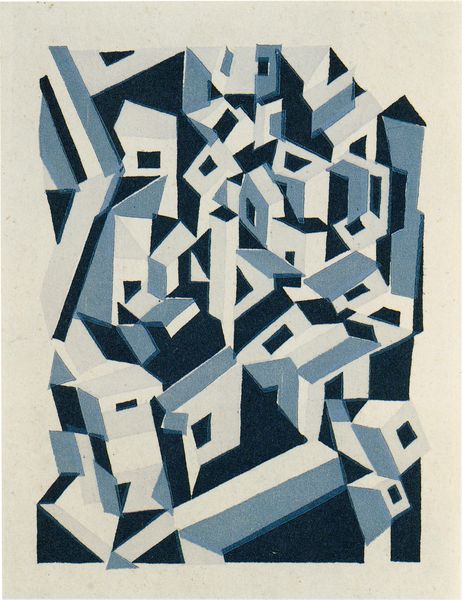
Titel: Riponelli. A Village in Lemnos
Künstler: Edward Wadsworth
Institution: Privatbesitz
Schlagwörter: blau, dunkel, schatten, weiß, dreieck, komposition, kubismus, stadt, fenster, grau, hell, licht, schwarz, gebäude, haus, muster, ornament, rahmen, häuser, kontrast, schornstein, hellblau, türen, abstrakt, modern, dächer, formen, monochrom, linien, dunkelblau, balken, striche, abstraktion, rechteck, türme, linie, form, strich, ecken, geometrisch, quader, grautöne, geometrie, kuben, multiperspektive, schwrzblau